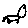
Label: cat